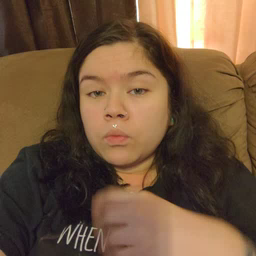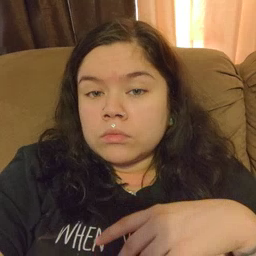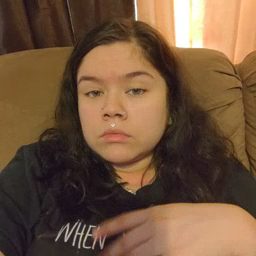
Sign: like